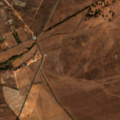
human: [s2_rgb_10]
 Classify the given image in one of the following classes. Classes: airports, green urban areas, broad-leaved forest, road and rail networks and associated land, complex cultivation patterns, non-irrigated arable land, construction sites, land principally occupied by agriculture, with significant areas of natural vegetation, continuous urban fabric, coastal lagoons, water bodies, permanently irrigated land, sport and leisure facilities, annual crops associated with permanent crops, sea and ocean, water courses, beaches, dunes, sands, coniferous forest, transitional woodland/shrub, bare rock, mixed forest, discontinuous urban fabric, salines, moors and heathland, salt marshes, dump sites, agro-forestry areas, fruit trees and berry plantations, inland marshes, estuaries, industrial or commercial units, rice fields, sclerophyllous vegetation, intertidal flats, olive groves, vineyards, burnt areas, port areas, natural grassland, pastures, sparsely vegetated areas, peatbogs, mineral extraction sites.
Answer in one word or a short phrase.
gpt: non-irrigated arable land